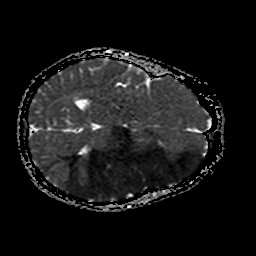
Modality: ADC
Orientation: axial
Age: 41
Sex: female
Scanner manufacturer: philips
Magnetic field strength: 1.5 T
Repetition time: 3.55 s
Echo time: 0.09411 s